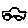
Label: car